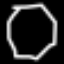
Label: octagon